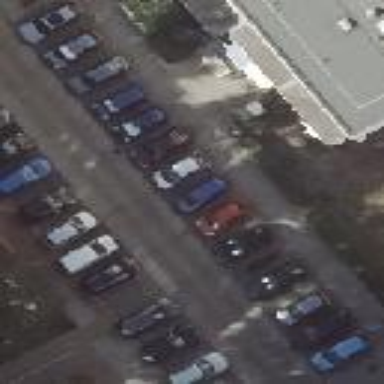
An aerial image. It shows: Parking available on the street side.